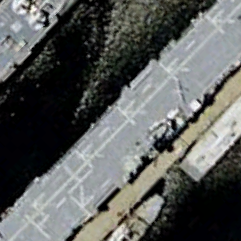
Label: assault